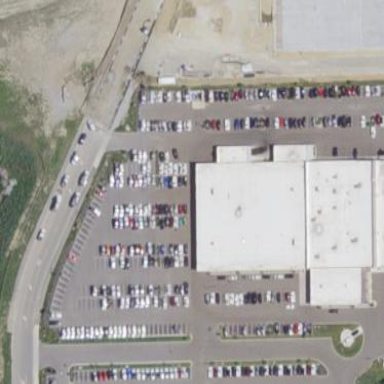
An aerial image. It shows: Retail area.